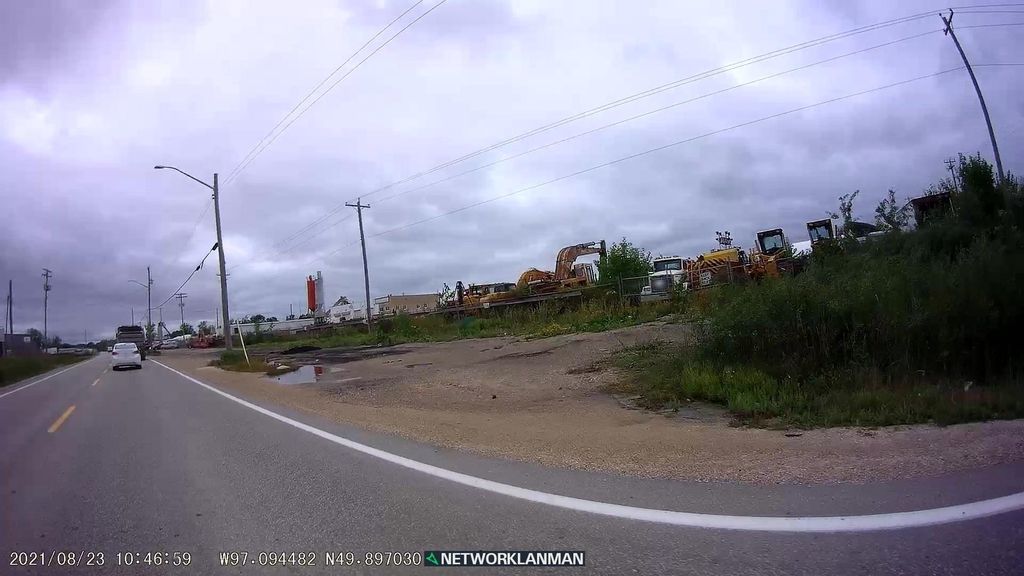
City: winnipeg